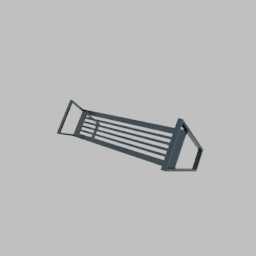
Label: furniture